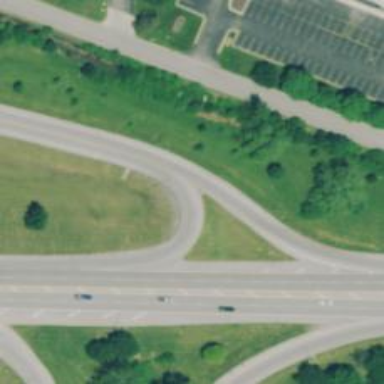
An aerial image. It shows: Trunk link highway.